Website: lowes
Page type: billing-address
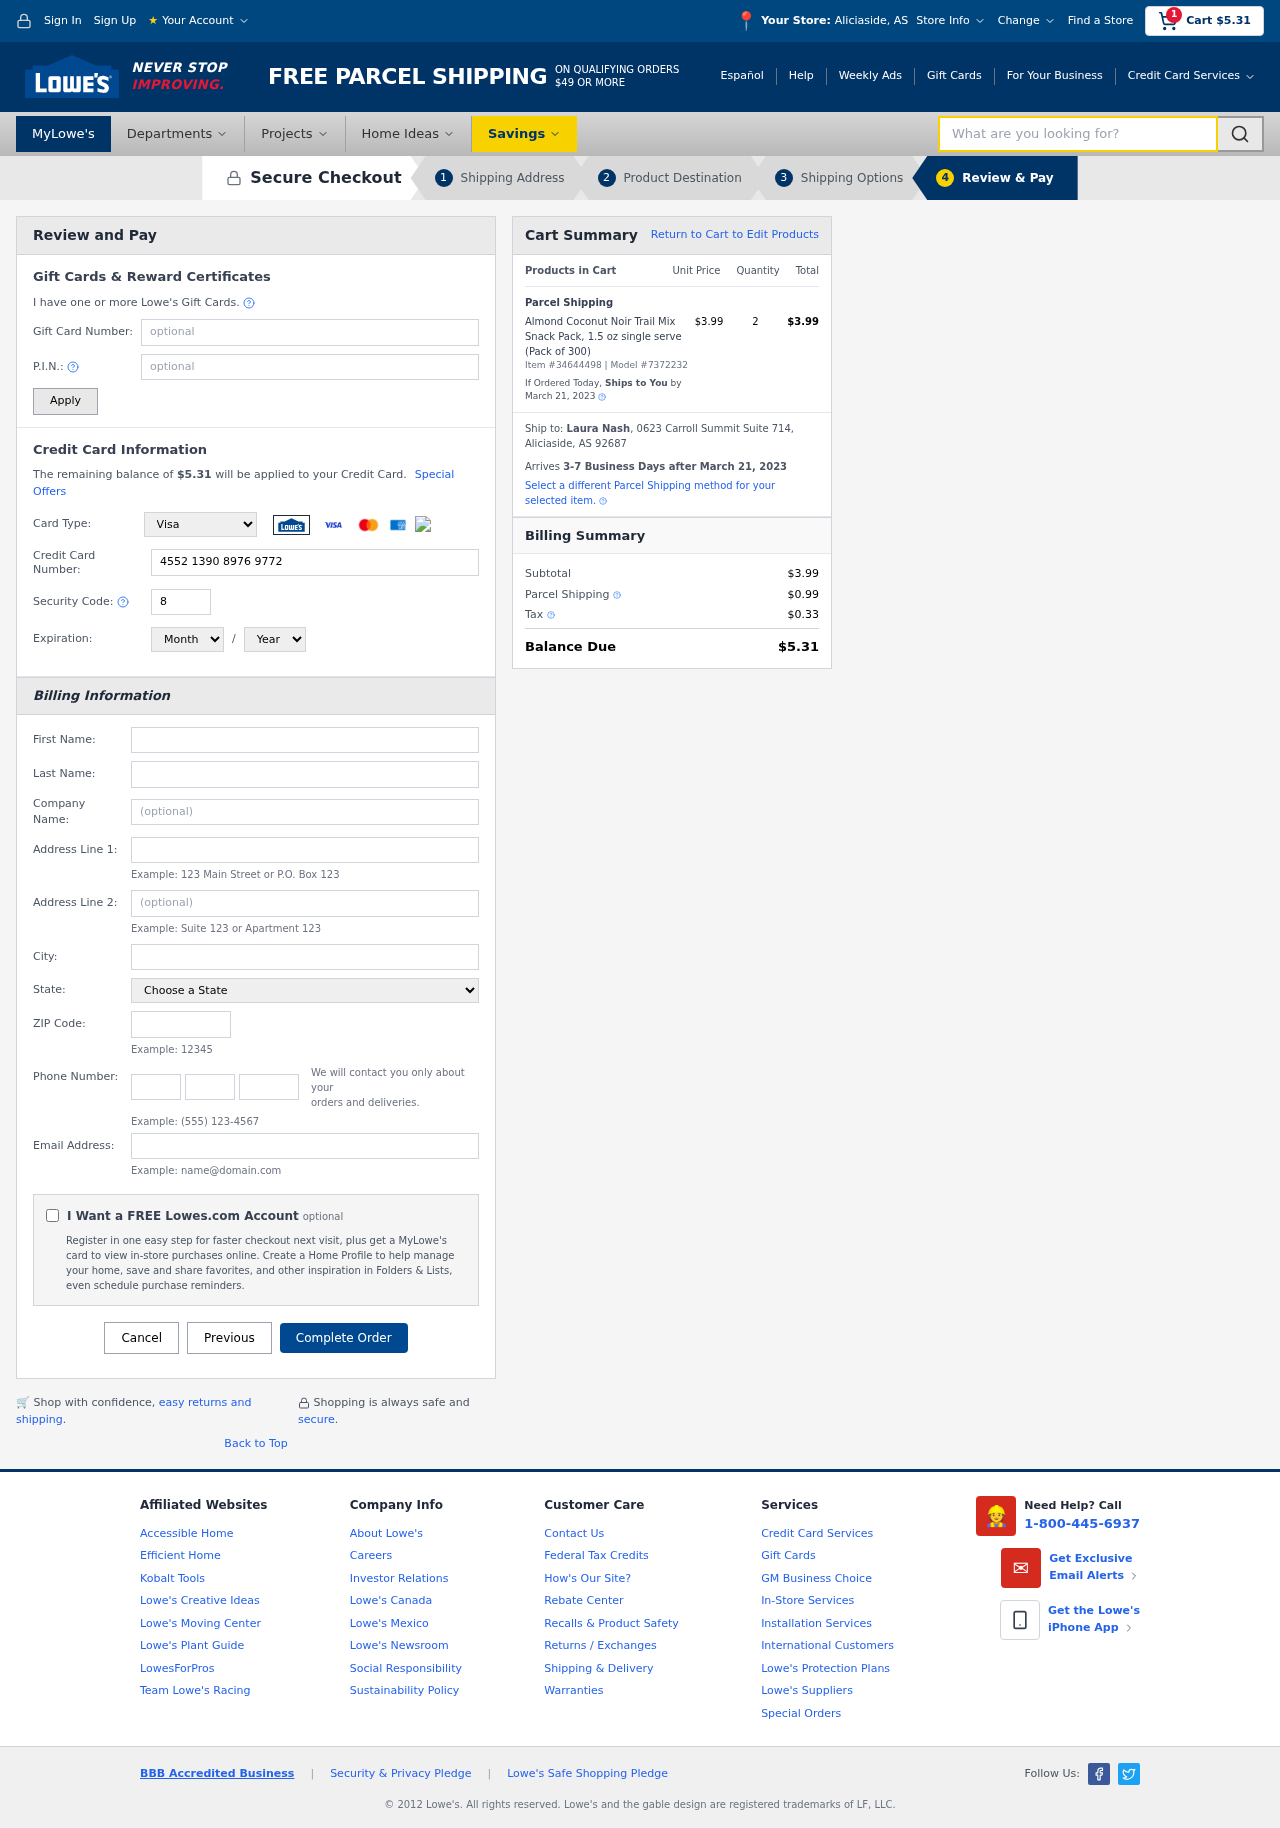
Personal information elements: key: PII_CARD_CVV
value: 852
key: PII_CARD_EXPIRY_MONTH
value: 08
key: PII_CARD_EXPIRY_YEAR
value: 26
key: PII_CARD_NUMBER
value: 4552 1390 8976 9772
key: PII_CARD_TYPE
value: Visa
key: PII_CITY
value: Aliciaside
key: PII_CITY_STATE
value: Aliciaside, AS
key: PII_EMAIL
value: lauranash@gmail.com
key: PII_FIRSTNAME
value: Laura
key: PII_FULLNAME
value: Laura Nash
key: PII_LASTNAME
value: Nash
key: PII_PHONE_AREA
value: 310
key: PII_PHONE_PREFIX
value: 558
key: PII_PHONE_SUFFIX
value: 6277
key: PII_POSTCODE
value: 92687
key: PII_STATE
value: AS
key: PII_STREET
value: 0623 Carroll Summit Suite 714
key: PII_STREET2
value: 704 Wheeler Throughway Apt. 878
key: PII_CITY_STATE_ZIP
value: Aliciaside, AS 92687
Product elements: key: PRODUCT1_NAME
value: Almond Coconut Noir Trail Mix Snack Pack, 1.5 oz single serve (Pack of 300)
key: PRODUCT1_PRICE
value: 3.99
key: PRODUCT1_QUANTITY
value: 2
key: PRODUCT_ITEM_NUMBER
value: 34644498
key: PRODUCT_MODEL_NUMBER
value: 7372232
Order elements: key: ORDER_SUBTOTAL
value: $5.31
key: ORDER_TOTAL
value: $5.31
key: ORDER_SHIPPING_DATE
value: March 21, 2023
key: ORDER_SUBTOTAL
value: $3.99
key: ORDER_DELIVERY_DATE
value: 3-7 Business Days after March 21, 2023
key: ORDER_SHIPPING_DATE2
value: March 21, 2023
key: ORDER_SUBTOTAL2
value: $3.99
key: ORDER_SHIPPING_COST
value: $0.99
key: ORDER_TAX
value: $0.33
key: ORDER_TOTAL2
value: $5.31
Search elements: key: HEADER_SEARCH
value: What are you looking for?